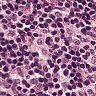
Metastatic tissue present: no